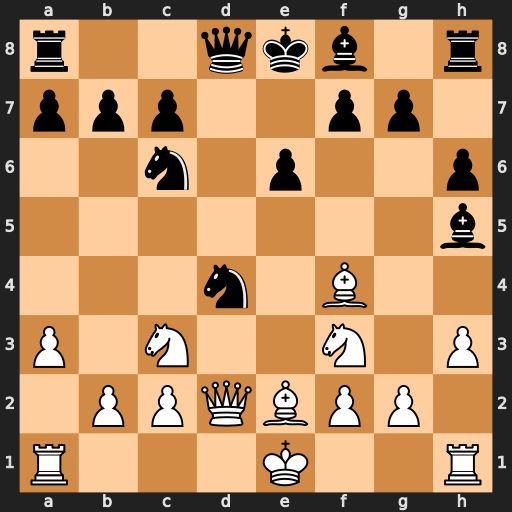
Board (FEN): r2qkb1r/ppp2pp1/2n1p2p/7b/3n1B2/P1N2N1P/1PPQBPP1/R3K2R
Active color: w
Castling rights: KQkq
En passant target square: -
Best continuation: Nxd4 Nxd4 Bxh5